Field crop: tomato
Growth stage: 1
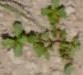
Species: portulaca